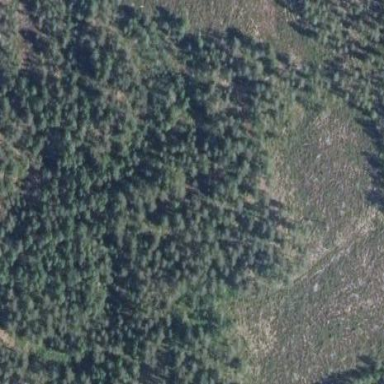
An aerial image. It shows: Woodland with needle-leaved trees.